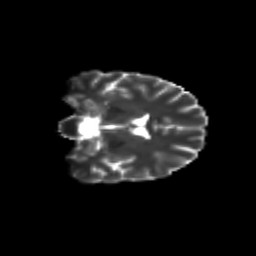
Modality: T2w
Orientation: coronal
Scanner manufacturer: siemens
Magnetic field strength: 3 T
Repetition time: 9.2 s
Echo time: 0.084 s